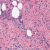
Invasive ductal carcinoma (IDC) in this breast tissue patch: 0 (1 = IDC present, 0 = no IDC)